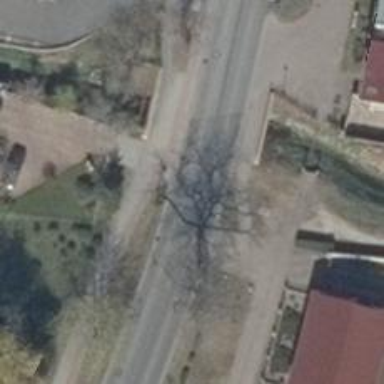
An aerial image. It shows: Service road.